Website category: jobs
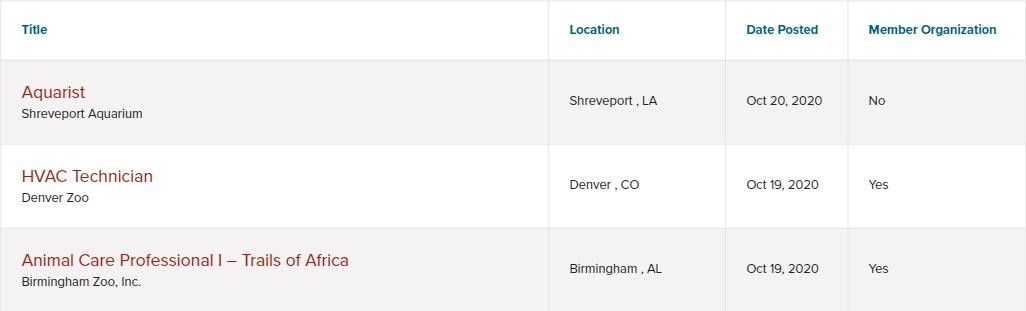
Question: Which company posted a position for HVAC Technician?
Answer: Denver Zoo

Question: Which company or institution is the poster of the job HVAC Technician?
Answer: Denver Zoo

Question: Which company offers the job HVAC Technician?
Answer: Denver Zoo

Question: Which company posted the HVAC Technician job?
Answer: Denver Zoo

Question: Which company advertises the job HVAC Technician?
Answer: Denver Zoo

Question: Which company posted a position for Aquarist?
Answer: Shreveport Aquarium

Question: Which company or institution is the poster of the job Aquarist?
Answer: Shreveport Aquarium

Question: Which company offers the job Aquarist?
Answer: Shreveport Aquarium

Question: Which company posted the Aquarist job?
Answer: Shreveport Aquarium

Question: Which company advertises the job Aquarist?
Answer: Shreveport Aquarium

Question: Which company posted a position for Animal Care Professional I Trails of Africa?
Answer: Birmingham Zoo, Inc.

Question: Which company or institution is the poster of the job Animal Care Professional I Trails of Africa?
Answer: Birmingham Zoo, Inc.

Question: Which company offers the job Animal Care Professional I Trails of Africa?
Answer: Birmingham Zoo, Inc.

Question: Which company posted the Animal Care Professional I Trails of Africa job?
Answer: Birmingham Zoo, Inc.

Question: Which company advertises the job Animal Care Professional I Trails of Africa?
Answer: Birmingham Zoo, Inc.

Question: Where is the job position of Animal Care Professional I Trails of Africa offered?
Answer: Birmingham , AL

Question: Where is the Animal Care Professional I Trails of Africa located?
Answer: Birmingham , AL

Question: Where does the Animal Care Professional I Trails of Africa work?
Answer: Birmingham , AL

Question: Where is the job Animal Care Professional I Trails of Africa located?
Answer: Birmingham , AL

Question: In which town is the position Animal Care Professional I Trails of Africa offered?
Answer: Birmingham , AL

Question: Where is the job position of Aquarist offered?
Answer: Shreveport , LA

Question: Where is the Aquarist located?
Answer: Shreveport , LA

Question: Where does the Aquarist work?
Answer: Shreveport , LA

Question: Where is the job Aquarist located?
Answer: Shreveport , LA

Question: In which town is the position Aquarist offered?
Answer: Shreveport , LA

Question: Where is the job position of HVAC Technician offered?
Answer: Denver , CO

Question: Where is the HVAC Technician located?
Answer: Denver , CO

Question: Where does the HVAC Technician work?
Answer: Denver , CO

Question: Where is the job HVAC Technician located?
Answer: Denver , CO

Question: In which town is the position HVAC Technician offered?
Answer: Denver , CO

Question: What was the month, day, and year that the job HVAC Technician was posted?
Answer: Oct 19, 2020

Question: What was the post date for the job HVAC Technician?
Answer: Oct 19, 2020

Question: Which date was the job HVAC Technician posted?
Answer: Oct 19, 2020

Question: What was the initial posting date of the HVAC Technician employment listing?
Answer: Oct 19, 2020

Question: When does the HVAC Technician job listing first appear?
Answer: Oct 19, 2020

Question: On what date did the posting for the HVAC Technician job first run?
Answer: Oct 19, 2020

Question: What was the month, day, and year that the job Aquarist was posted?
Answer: Oct 20, 2020

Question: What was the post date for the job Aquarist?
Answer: Oct 20, 2020

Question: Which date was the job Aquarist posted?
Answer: Oct 20, 2020

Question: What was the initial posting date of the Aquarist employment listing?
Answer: Oct 20, 2020

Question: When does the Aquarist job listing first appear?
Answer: Oct 20, 2020

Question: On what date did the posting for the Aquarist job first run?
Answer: Oct 20, 2020

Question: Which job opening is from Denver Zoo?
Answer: HVAC Technician

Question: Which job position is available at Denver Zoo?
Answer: HVAC Technician

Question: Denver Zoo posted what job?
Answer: HVAC Technician

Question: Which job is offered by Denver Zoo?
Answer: HVAC Technician

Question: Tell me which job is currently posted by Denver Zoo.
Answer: HVAC Technician

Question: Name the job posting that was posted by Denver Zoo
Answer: HVAC Technician

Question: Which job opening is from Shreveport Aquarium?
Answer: Aquarist

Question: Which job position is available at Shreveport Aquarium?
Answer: Aquarist

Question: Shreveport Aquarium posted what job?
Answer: Aquarist

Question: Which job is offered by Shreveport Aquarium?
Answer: Aquarist

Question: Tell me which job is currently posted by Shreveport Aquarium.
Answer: Aquarist

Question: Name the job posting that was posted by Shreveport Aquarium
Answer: Aquarist

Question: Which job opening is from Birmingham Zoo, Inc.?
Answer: Animal Care Professional I Trails of Africa

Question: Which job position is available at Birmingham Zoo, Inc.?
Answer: Animal Care Professional I Trails of Africa

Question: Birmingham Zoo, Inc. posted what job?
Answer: Animal Care Professional I Trails of Africa

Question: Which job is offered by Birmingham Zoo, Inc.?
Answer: Animal Care Professional I Trails of Africa

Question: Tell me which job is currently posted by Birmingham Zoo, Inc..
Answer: Animal Care Professional I Trails of Africa

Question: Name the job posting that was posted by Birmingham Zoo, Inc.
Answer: Animal Care Professional I Trails of Africa

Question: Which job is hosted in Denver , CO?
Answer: HVAC Technician

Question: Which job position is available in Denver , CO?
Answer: HVAC Technician

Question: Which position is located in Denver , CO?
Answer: HVAC Technician

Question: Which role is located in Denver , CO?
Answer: HVAC Technician